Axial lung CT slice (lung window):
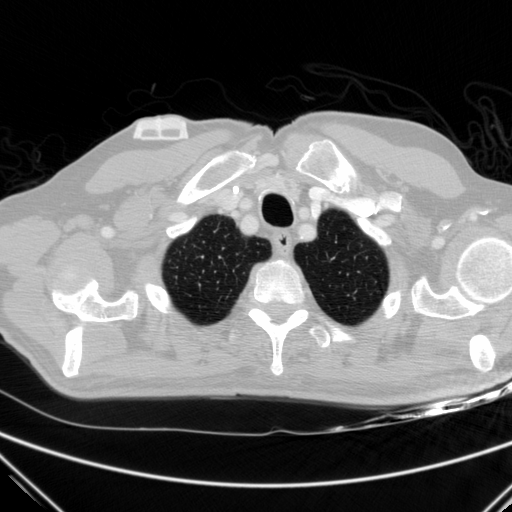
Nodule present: no